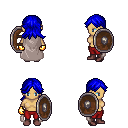
a pixel art fantasy rpg character, female body template, human, tanned skin, gray cape, red pants, blue loose hair, gold gloves, maroon shoes, shield, four views (front, back, left, right), 2x2 character sprite sheet, small pixel art, hard edges, no anti-aliasing